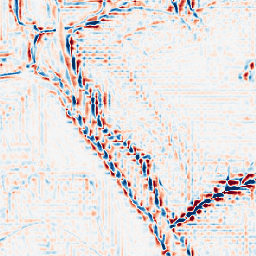
Category: wavelet
Decomposition family: wavelet_dwt
Decomposition parameters: wavelet: db2
level: 3
Upsampling method: cubic_mitchell
Upsampling parameters: scale: 8
Upsampling scale: 8